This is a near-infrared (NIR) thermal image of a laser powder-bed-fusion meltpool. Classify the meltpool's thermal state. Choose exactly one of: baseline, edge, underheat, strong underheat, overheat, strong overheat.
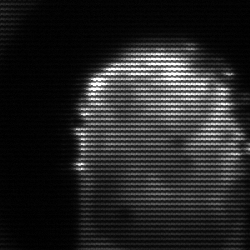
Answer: baseline